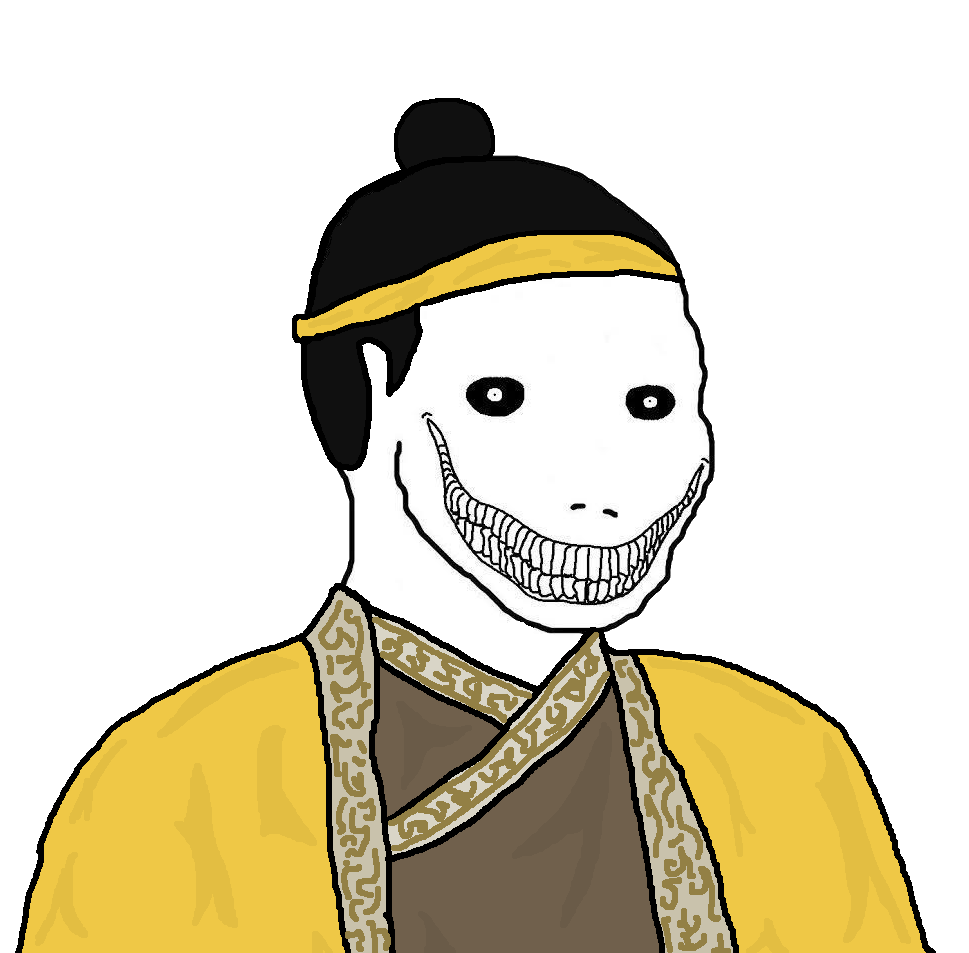
Label: 5_Oomer